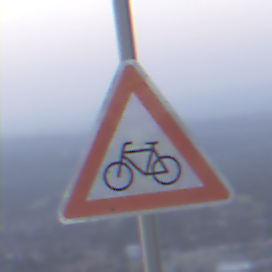
Verkehrszeichen: RadverkehrRechts
Umgebung: Outdoor, Suburban
Tageszeit: SunriseSunset
Wetter: Clear
Licht: Natural
Jahreszeit: NotSpecified
Kontrast: LowContrast